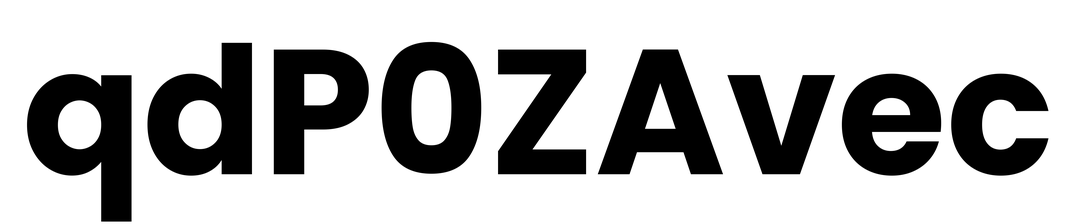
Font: Poppins-Bold